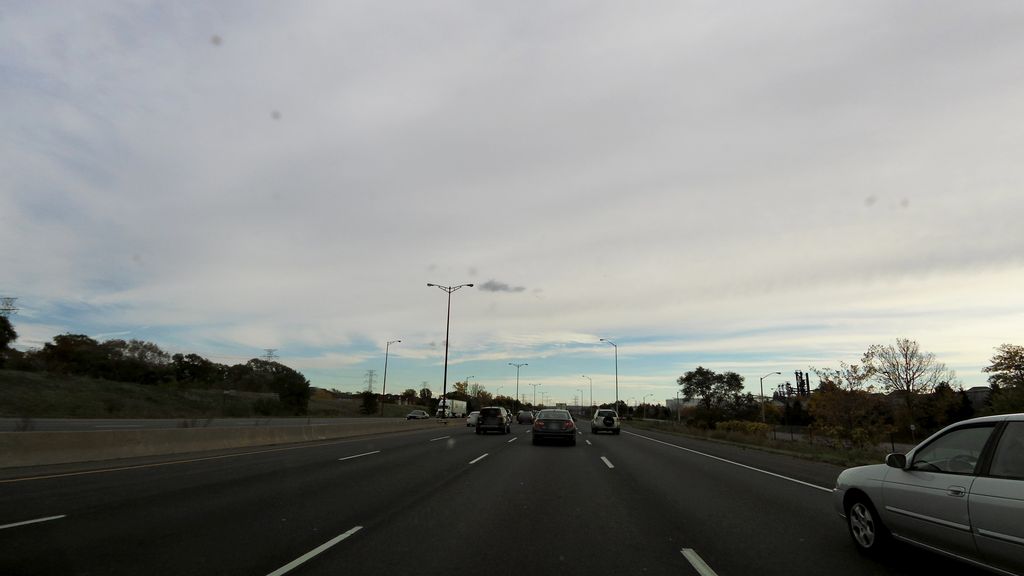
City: hamilton